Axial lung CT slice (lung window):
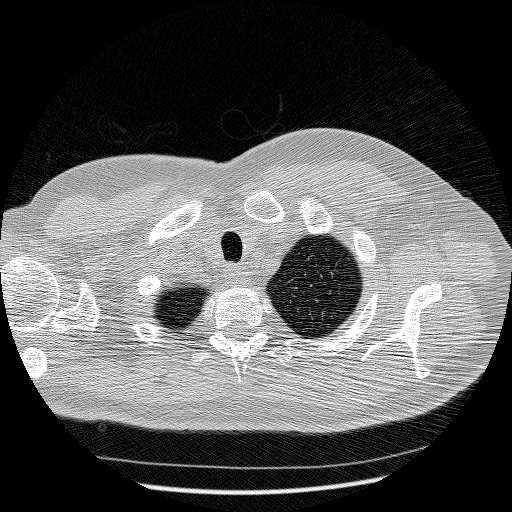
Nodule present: no